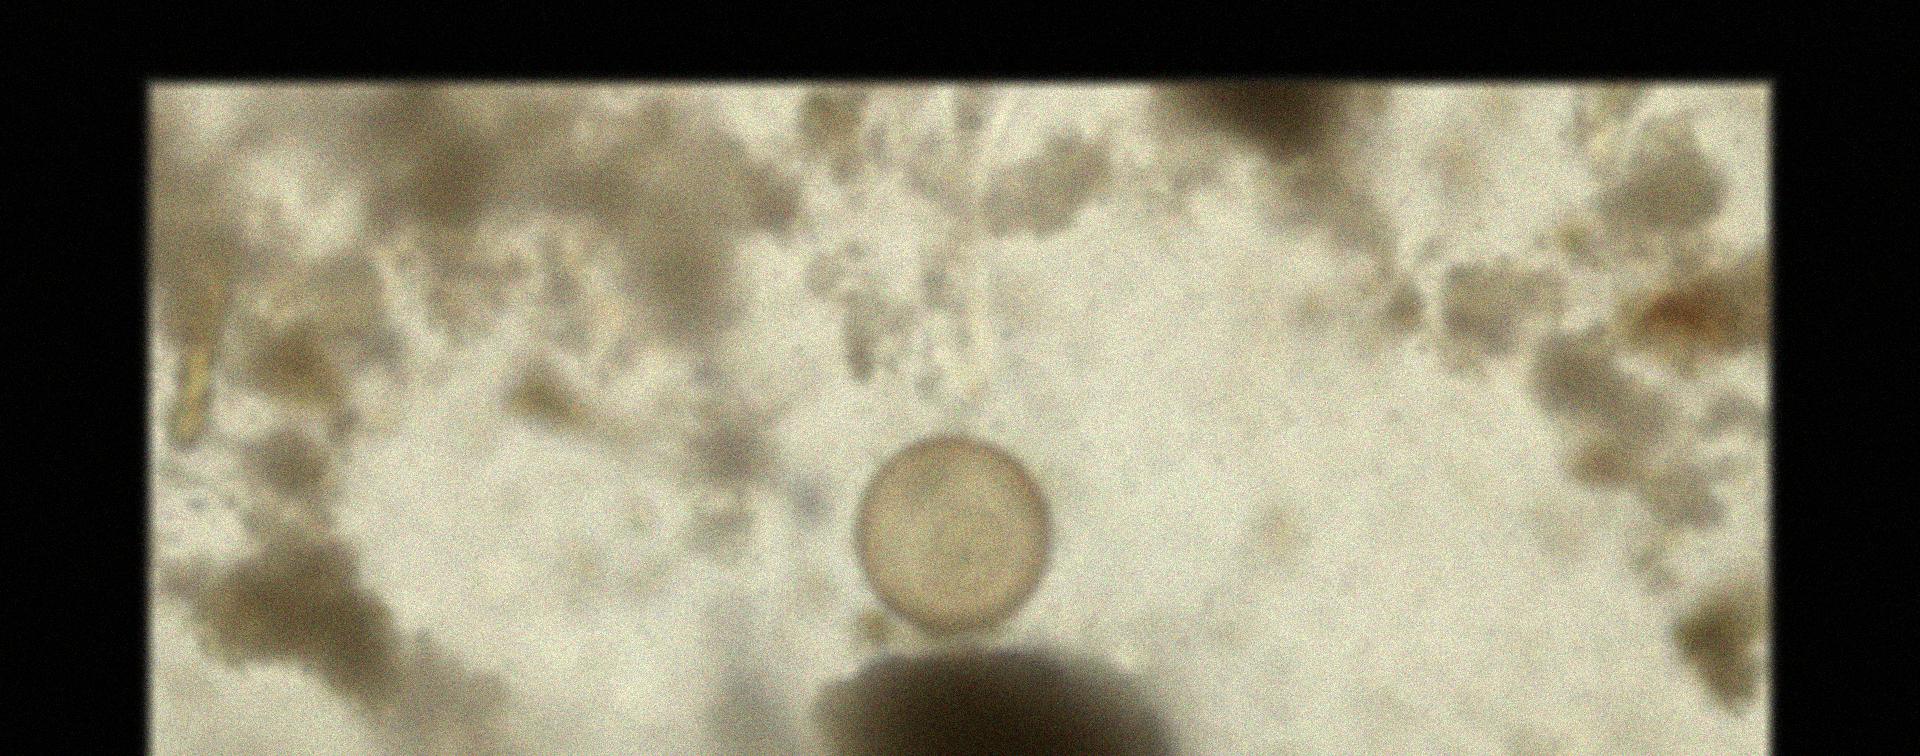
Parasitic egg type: Hymenolepis diminuta